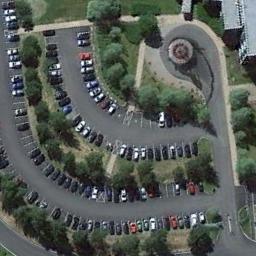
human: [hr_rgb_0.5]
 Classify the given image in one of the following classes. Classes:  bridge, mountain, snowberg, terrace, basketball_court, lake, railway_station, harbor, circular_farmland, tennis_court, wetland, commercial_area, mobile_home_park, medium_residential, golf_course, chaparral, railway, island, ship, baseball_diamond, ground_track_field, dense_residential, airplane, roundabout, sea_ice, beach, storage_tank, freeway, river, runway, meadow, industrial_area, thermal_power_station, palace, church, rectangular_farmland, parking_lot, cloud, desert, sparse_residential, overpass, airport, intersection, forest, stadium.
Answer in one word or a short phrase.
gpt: parking_lot